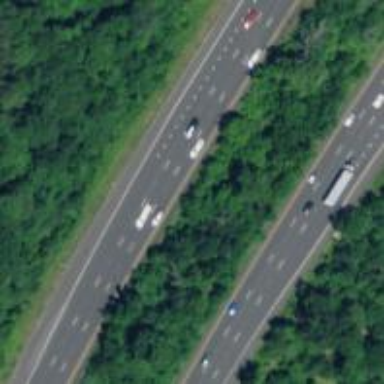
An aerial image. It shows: View of motorway.